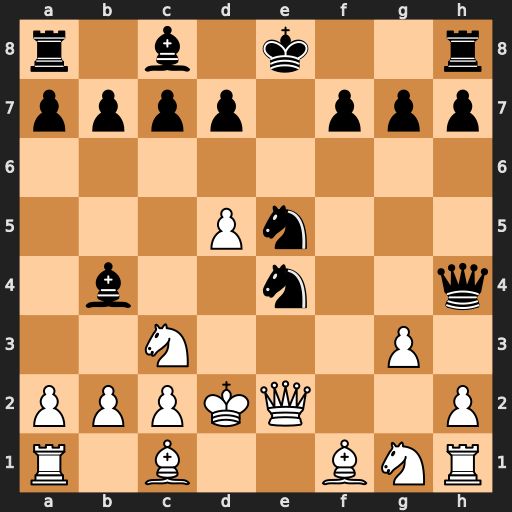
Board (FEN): r1b1k2r/pppp1ppp/8/3Pn3/1b2n2q/2N3P1/PPPKQ2P/R1B2BNR
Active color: w
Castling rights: kq
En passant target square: -
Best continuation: Kd1 Nxc3+ bxc3 Qg4 Qxg4 Nxg4 cxb4